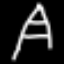
Label: The Eiffel Tower